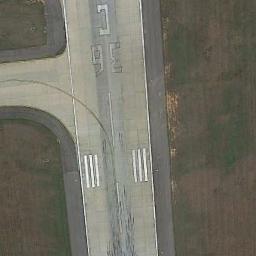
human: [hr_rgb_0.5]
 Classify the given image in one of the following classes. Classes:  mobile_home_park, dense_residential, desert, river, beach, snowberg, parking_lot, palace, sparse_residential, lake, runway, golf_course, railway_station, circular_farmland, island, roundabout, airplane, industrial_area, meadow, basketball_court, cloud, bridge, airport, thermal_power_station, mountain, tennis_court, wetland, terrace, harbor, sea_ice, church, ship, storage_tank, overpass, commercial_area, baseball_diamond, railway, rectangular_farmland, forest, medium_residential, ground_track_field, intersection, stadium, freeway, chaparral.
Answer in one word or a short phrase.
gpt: runway